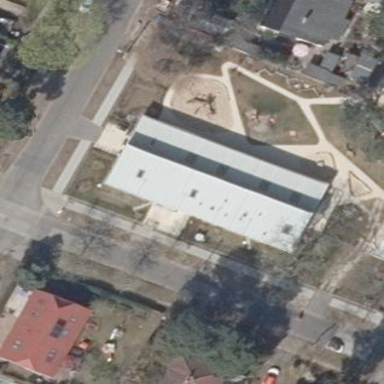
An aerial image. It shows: Kindergarten.